Field crop: tomato
Growth stage: 1
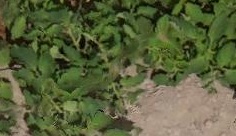
Species: tomato